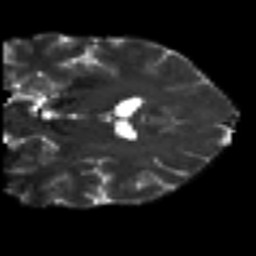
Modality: T2w
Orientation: coronal
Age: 44
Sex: female
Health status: ill
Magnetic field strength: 3 T
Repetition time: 8.4 s
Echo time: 0.0926 s